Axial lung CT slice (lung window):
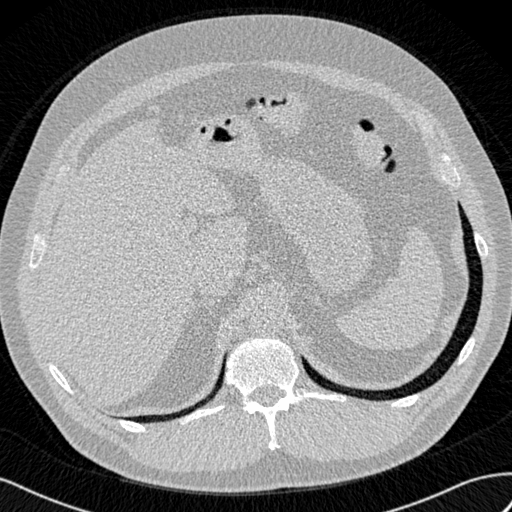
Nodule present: no